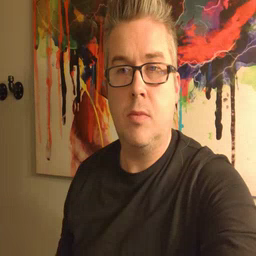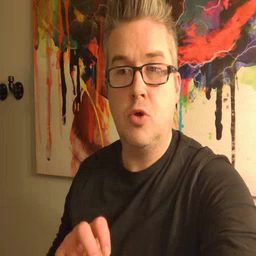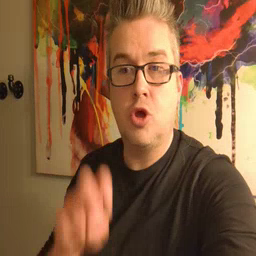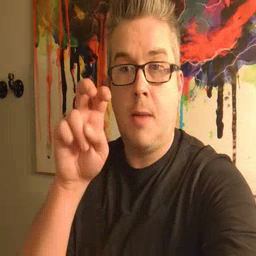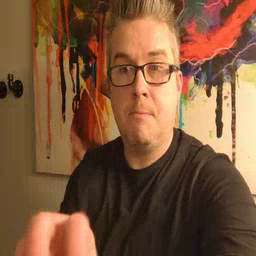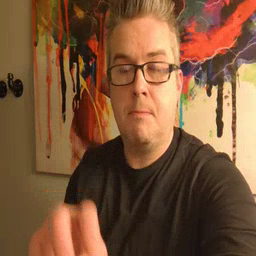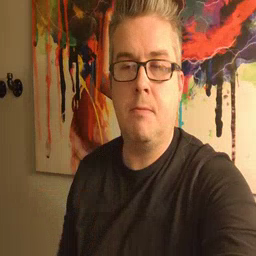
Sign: jump